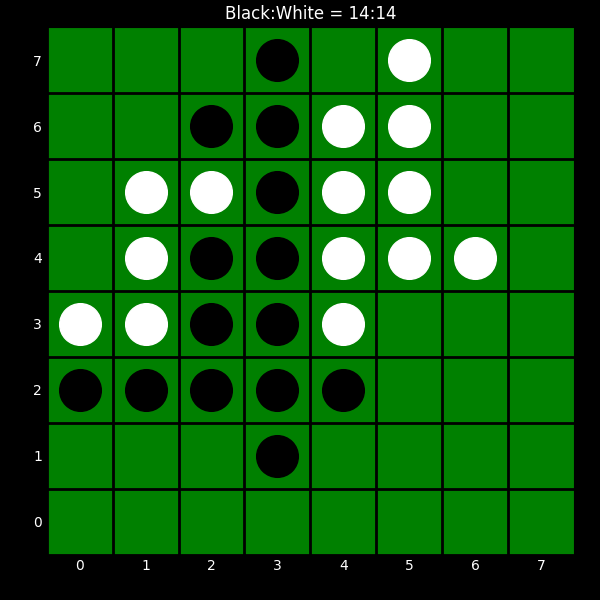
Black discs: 14
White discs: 14